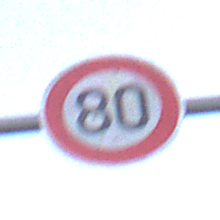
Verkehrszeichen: Geschwindigkeit80
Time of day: SunriseSunset
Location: Outdoor (RoadRail)
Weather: PartlyCloudy
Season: NotSpecified
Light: Natural